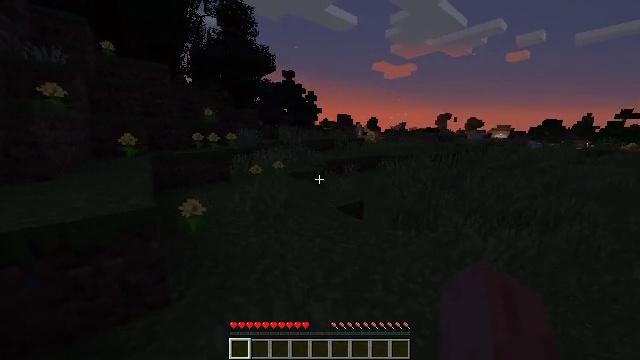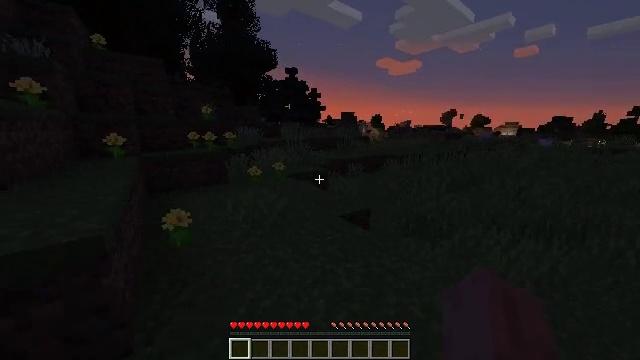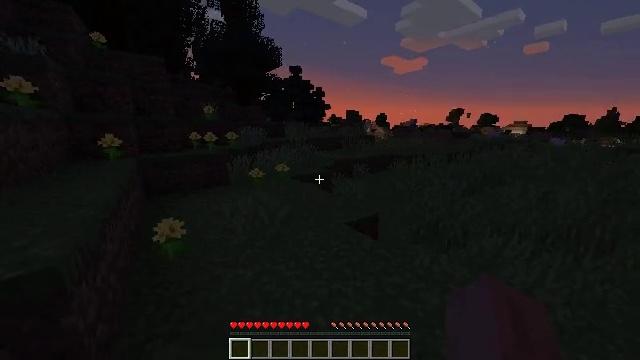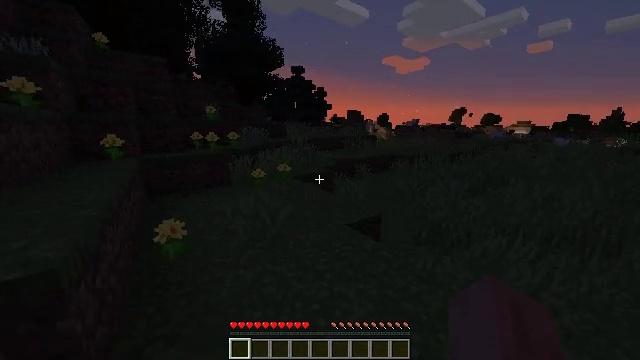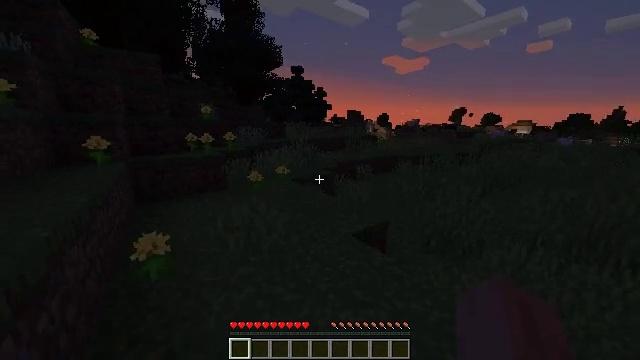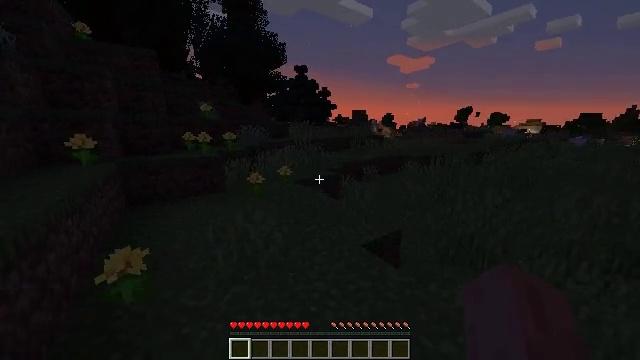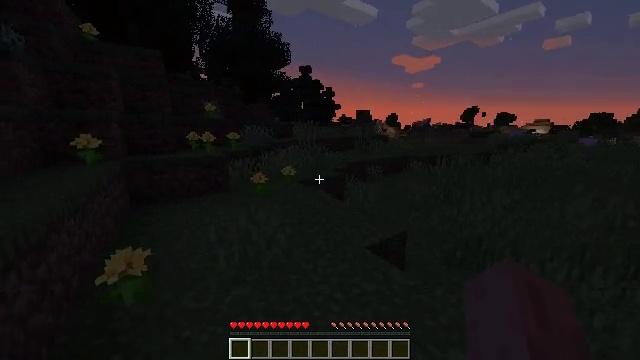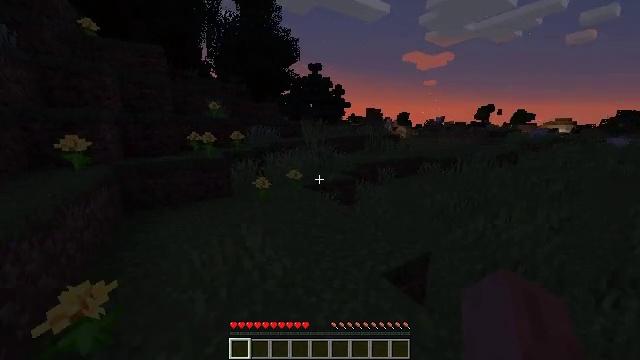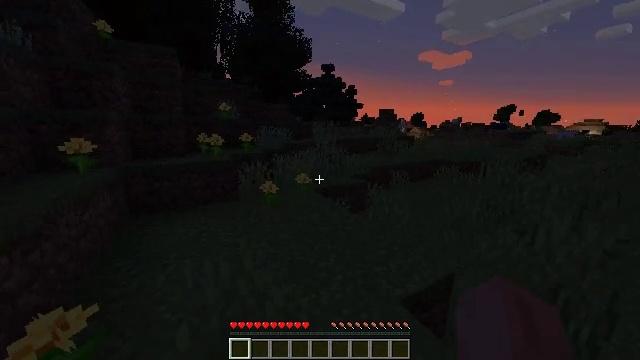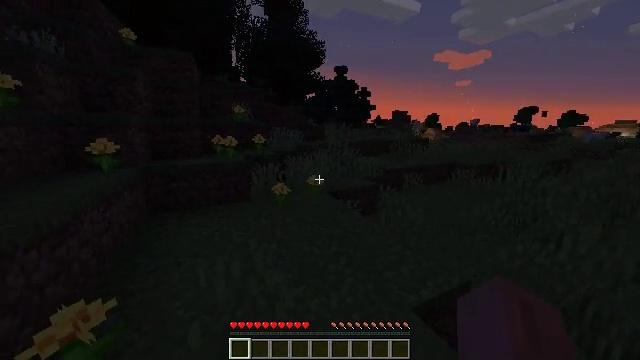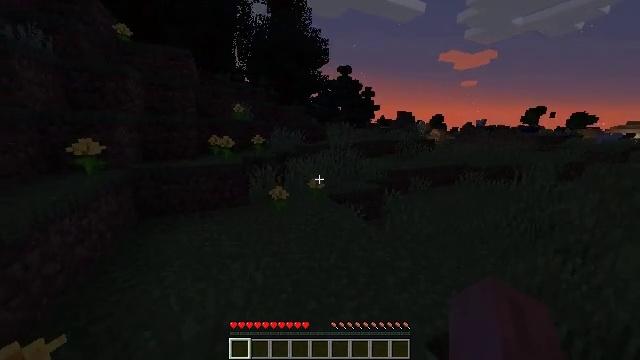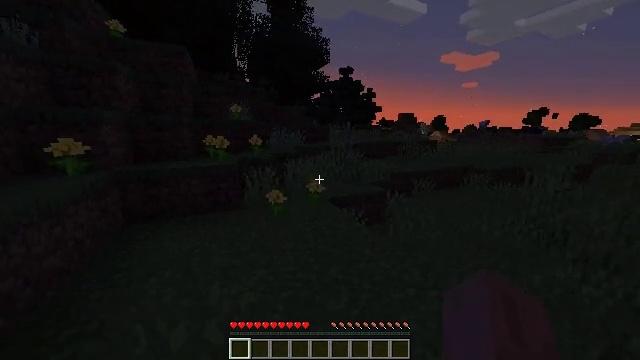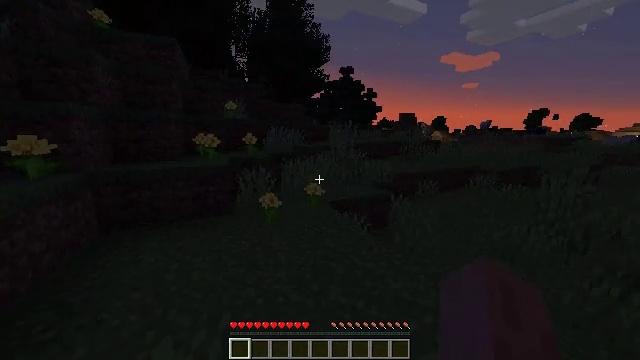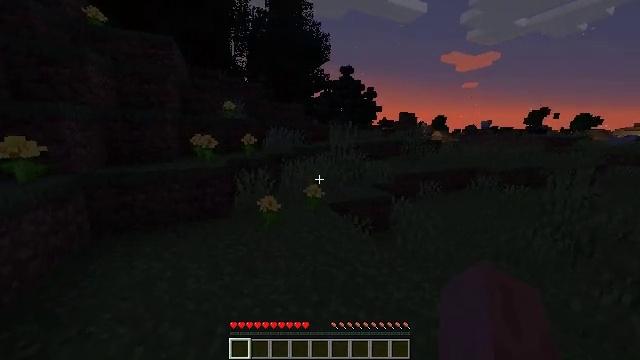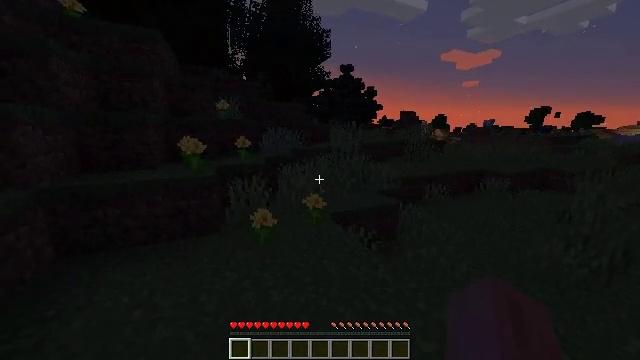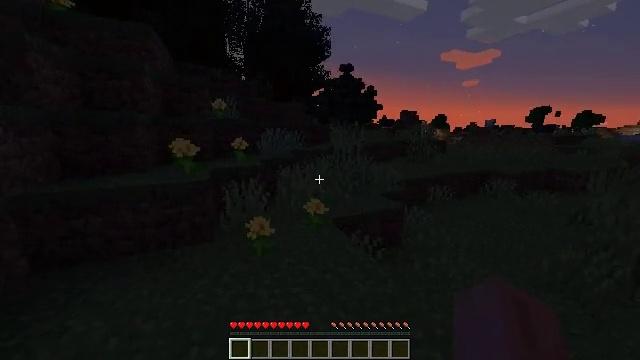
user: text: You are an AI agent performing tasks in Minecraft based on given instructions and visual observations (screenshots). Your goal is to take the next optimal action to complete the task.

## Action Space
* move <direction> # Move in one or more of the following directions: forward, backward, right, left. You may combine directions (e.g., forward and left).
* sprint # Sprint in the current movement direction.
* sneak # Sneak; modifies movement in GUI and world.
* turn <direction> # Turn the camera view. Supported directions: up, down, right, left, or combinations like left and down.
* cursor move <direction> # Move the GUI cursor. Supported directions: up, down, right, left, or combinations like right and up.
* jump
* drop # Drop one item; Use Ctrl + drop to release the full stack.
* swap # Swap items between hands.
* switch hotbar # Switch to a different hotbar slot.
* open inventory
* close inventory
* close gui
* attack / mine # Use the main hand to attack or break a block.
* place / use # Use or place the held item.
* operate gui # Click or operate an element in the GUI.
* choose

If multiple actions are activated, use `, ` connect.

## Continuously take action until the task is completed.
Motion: motion action
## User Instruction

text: Remove an emerald from the inventory.
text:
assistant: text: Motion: move forward, sprint
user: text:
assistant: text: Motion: move forward, sprint, turn left
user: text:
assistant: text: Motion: move forward, sprint
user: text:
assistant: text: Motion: move forward, sprint
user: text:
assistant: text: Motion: move forward, sprint, turn left
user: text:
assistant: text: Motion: move forward, sprint, turn left
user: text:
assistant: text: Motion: move forward, sprint, turn left
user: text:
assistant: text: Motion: move forward, sprint, turn left
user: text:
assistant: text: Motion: move forward, sprint, turn left
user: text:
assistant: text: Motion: move forward, sprint
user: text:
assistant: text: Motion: move forward, sprint
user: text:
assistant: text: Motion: move forward, sprint
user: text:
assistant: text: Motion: move forward, sprint
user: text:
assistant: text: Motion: move forward, sprint
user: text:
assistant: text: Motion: move forward, sprint
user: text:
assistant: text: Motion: move forward, sprint, turn right
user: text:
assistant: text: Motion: move forward, sprint, turn right
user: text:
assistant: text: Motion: move forward, sprint, turn right
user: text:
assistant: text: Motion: move forward, sprint
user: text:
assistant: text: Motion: move forward, sprint, turn right
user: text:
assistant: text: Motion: move forward, sprint, turn right
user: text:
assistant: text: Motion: move forward, sprint, turn right, jump
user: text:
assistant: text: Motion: move forward, sprint, jump
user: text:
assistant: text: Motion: move forward, sprint, jump
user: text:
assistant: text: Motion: move forward, sprint, turn right and down, jump
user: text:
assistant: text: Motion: move forward, sprint, turn right, jump
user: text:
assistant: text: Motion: move forward, sprint, turn right, jump
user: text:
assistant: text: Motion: move forward, sprint, turn right, jump
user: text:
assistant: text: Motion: move forward, sprint, turn right, jump
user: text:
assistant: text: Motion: move forward, sprint, jump